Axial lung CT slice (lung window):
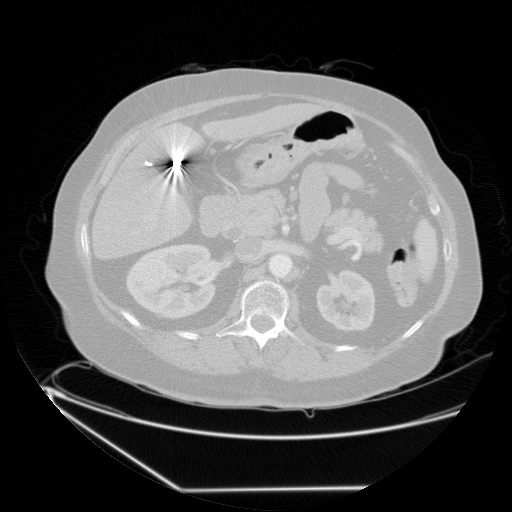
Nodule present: no